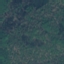
Label: Forest